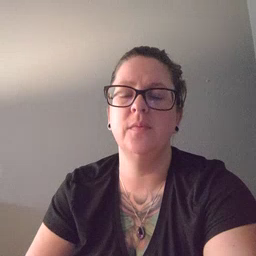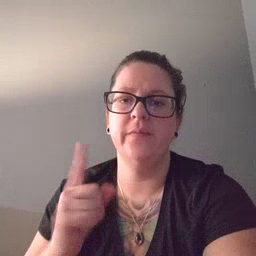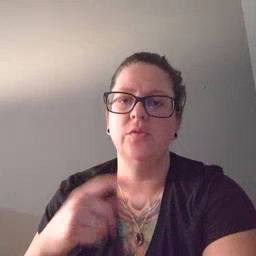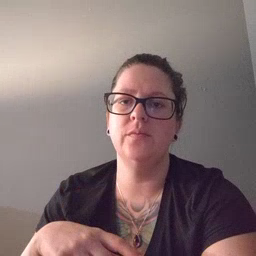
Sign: first